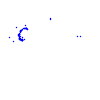
Particle: proton